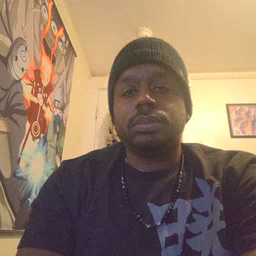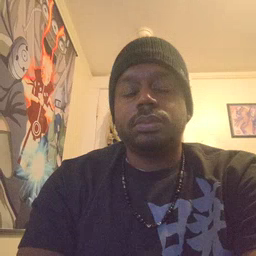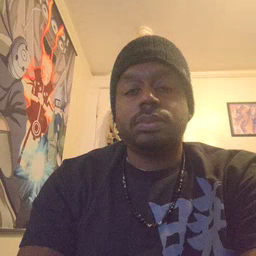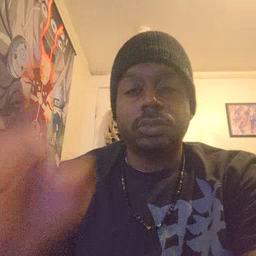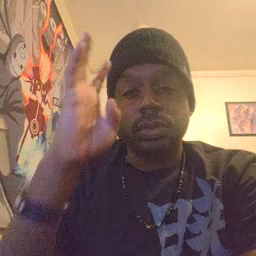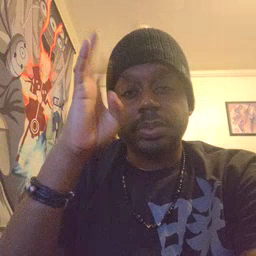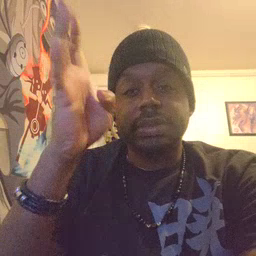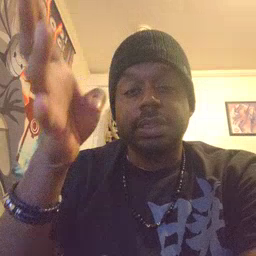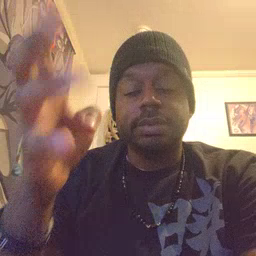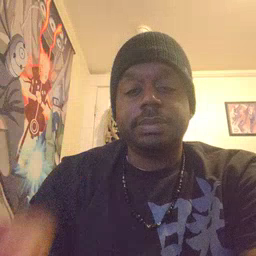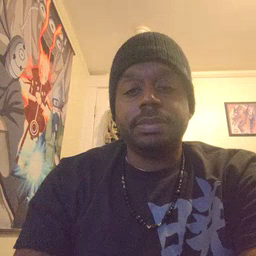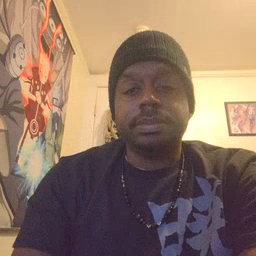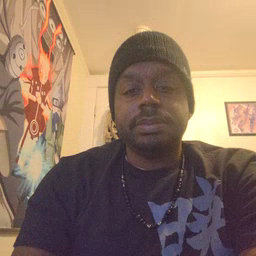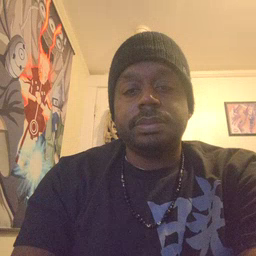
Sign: pretend